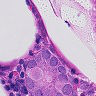
Metastatic tissue present: yes